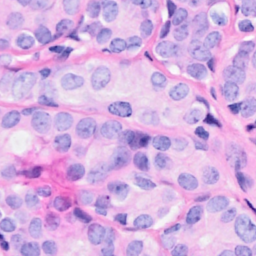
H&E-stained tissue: Breast